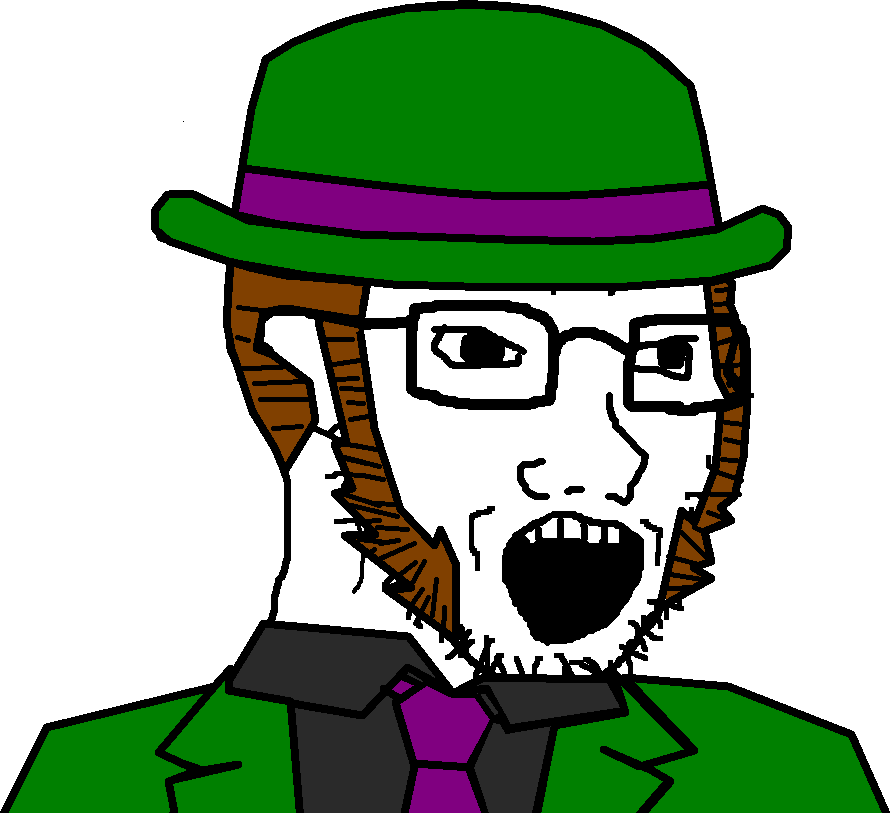
Label: 5_Soyjak